Interaction volume radius: 10 \u00c5
Interaction volume height: 25 \u00c5
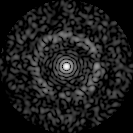
Disorder parameter: 0.8549